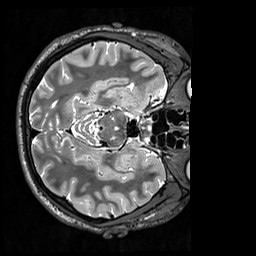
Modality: T2w
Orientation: axial
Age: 28
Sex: male
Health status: healthy
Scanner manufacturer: siemens
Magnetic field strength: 3 T
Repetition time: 3.2 s
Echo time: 0.568 s